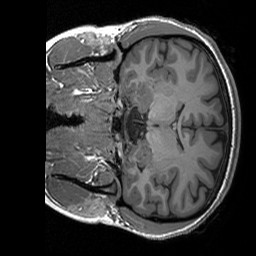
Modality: T1w
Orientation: coronal
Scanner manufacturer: siemens
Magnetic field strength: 3 T
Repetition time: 1.76 s
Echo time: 0.0022 s